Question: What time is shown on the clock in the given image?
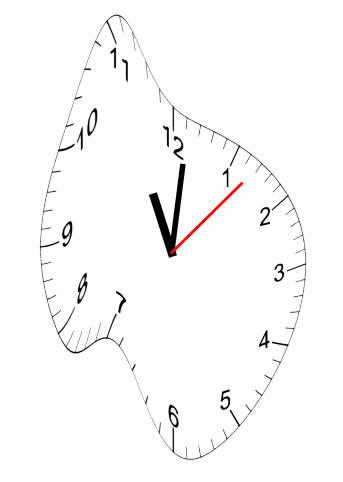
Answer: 11:01:07